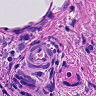
Metastatic tissue present: yes